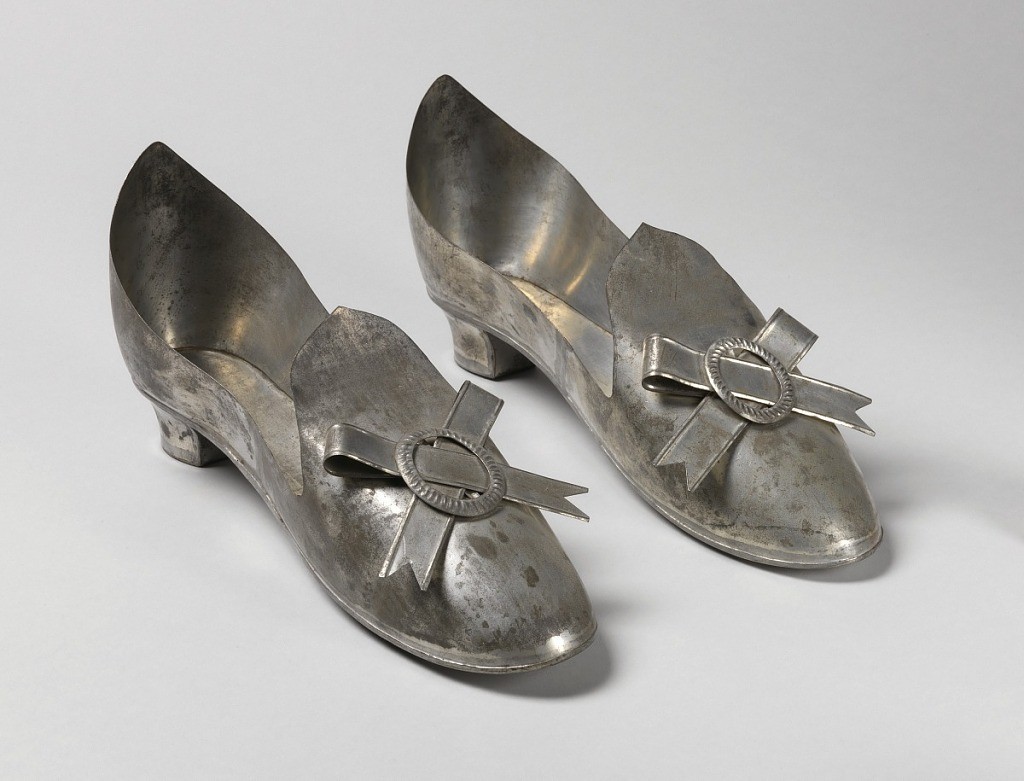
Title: Pair of slippers
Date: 1889
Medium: Soldered tin
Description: Pair of tin slippers on short heels; looped tin ribbons with nothced ends and stamped oval tin buckles mounted at tongues. Each heel, instep, back and sole made separately, soldered together.